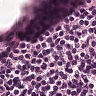
Metastatic tissue present: no